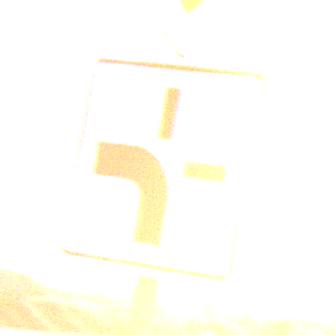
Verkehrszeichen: VerlaufVorfahrtsstrasse1
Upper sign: Vorfahrtsstrasse
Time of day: SunriseSunset
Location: Outdoor (Beach)
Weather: PartlyCloudy
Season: NotSpecified
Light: Natural